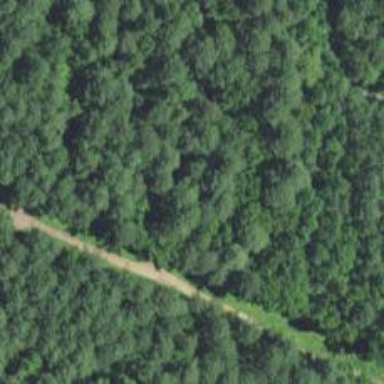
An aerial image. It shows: Path.